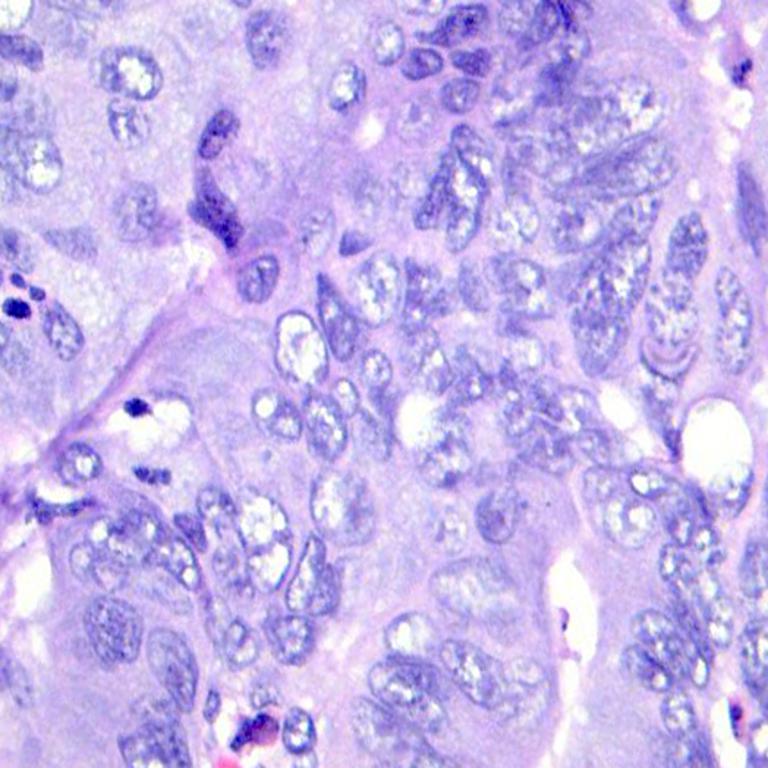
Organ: colon
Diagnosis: adenocarcinomas